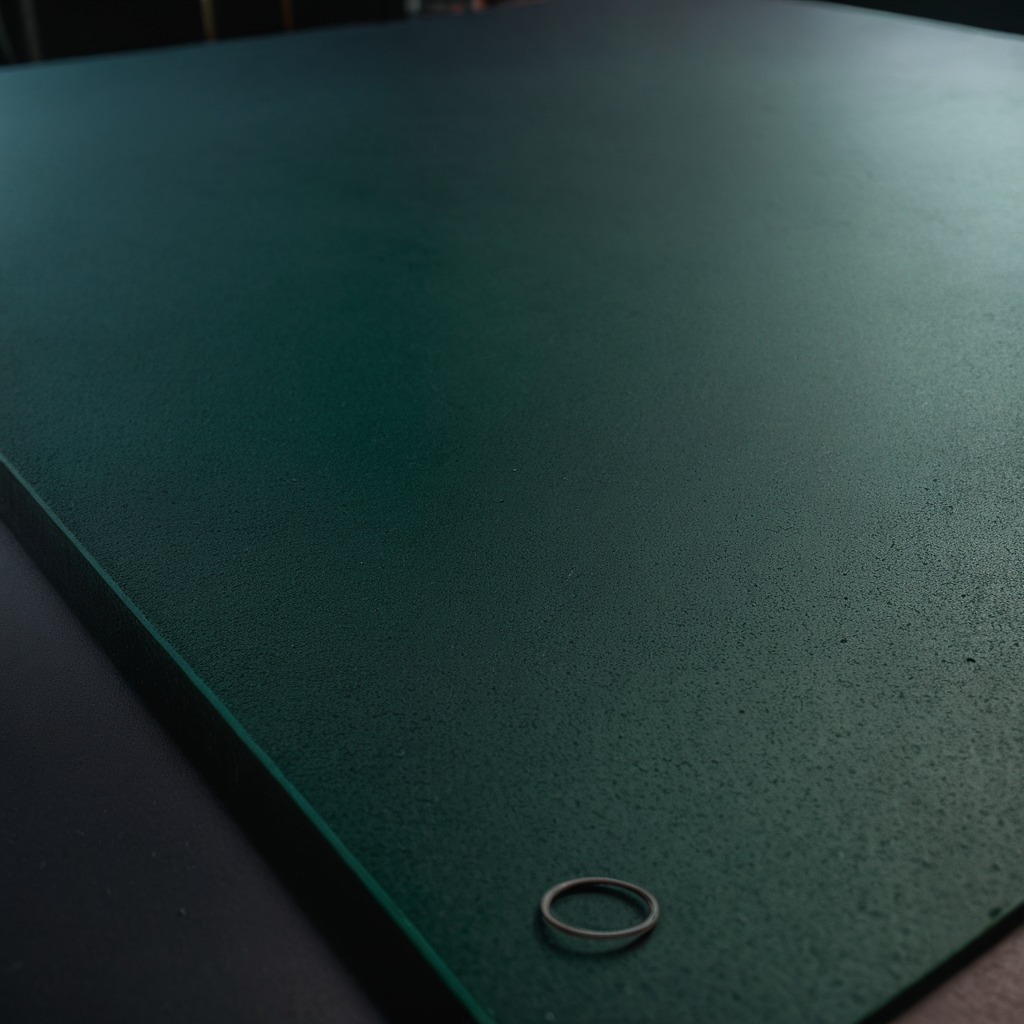
A rubber O-ring lying on the green rubber mat inside a workshop at night